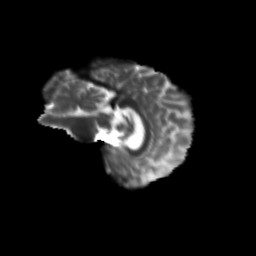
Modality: T2w
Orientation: sagittal
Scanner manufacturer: siemens
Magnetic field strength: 3 T
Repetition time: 9.2 s
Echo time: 0.084 s